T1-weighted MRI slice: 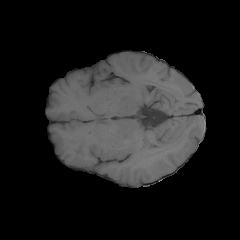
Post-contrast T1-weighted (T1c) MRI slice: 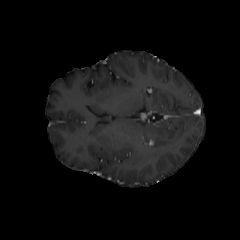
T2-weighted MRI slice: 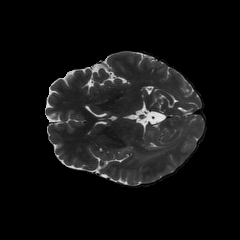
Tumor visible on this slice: no